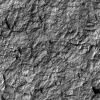
Atmospheric dust classification: not_dusty